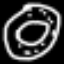
Label: donut